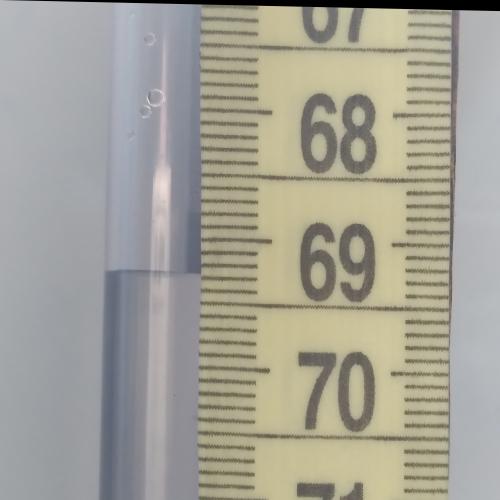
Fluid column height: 69.3 cm